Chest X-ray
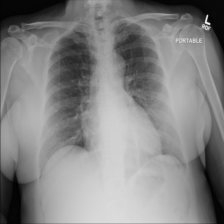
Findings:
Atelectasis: positive
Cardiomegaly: negative
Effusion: negative
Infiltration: negative
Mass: negative
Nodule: negative
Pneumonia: negative
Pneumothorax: negative
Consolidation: negative
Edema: negative
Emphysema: negative
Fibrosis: negative
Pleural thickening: negative
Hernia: negative